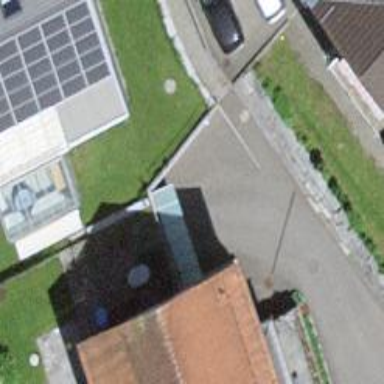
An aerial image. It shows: Parking entrance.